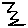
Label: zigzag